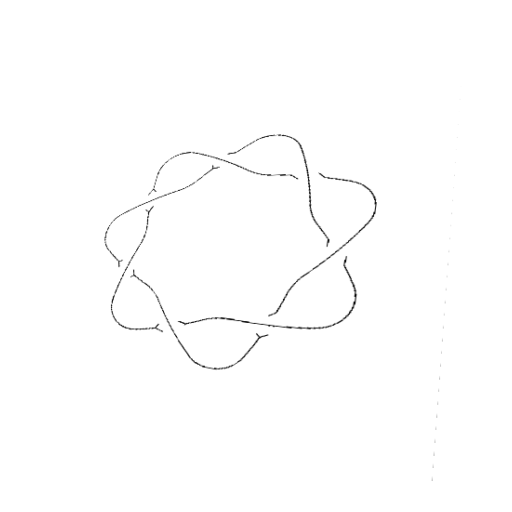
Crossing number: 7